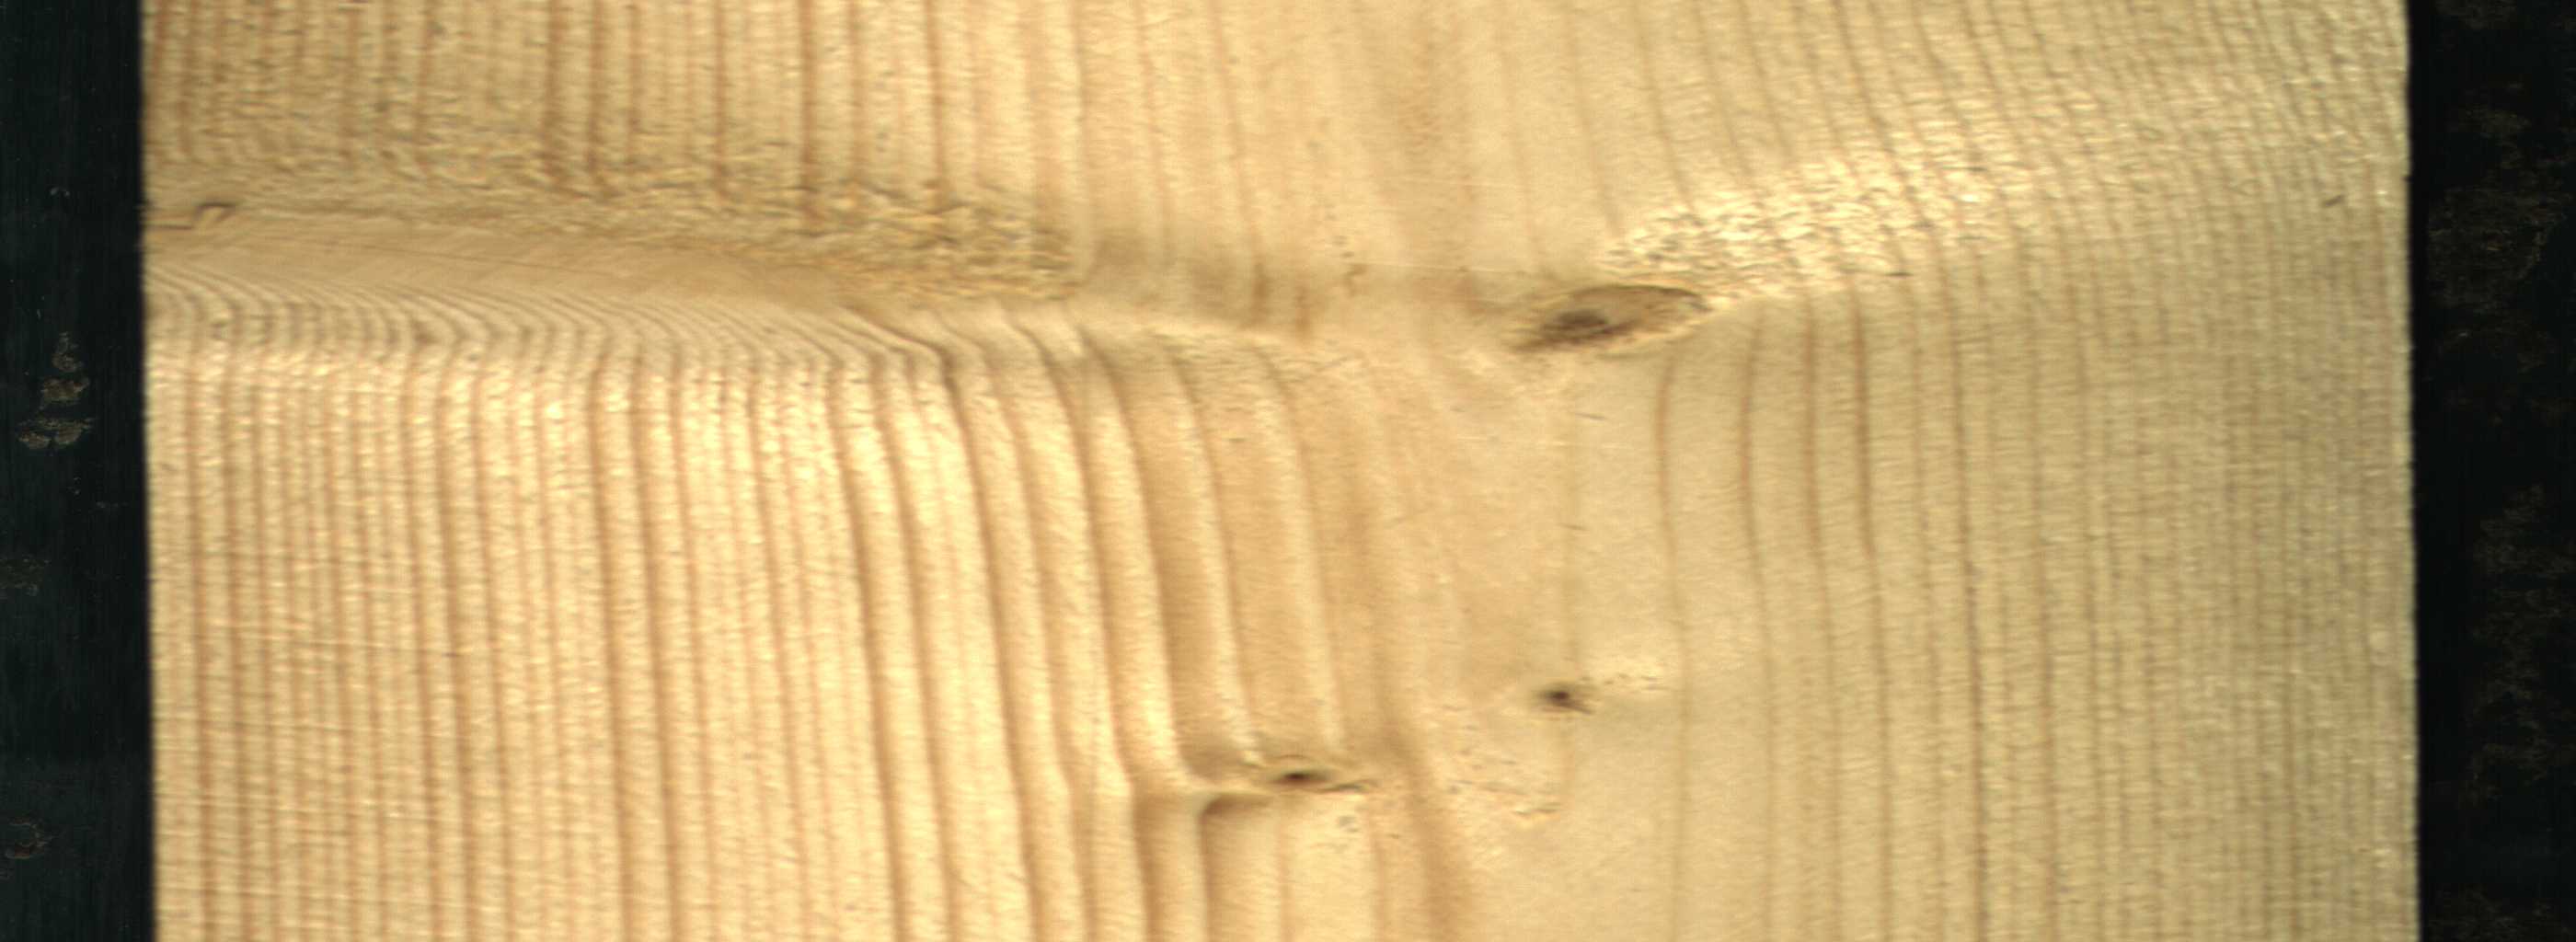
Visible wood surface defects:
Live_Knot
Live_Knot
Live_Knot
Live_Knot